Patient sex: F
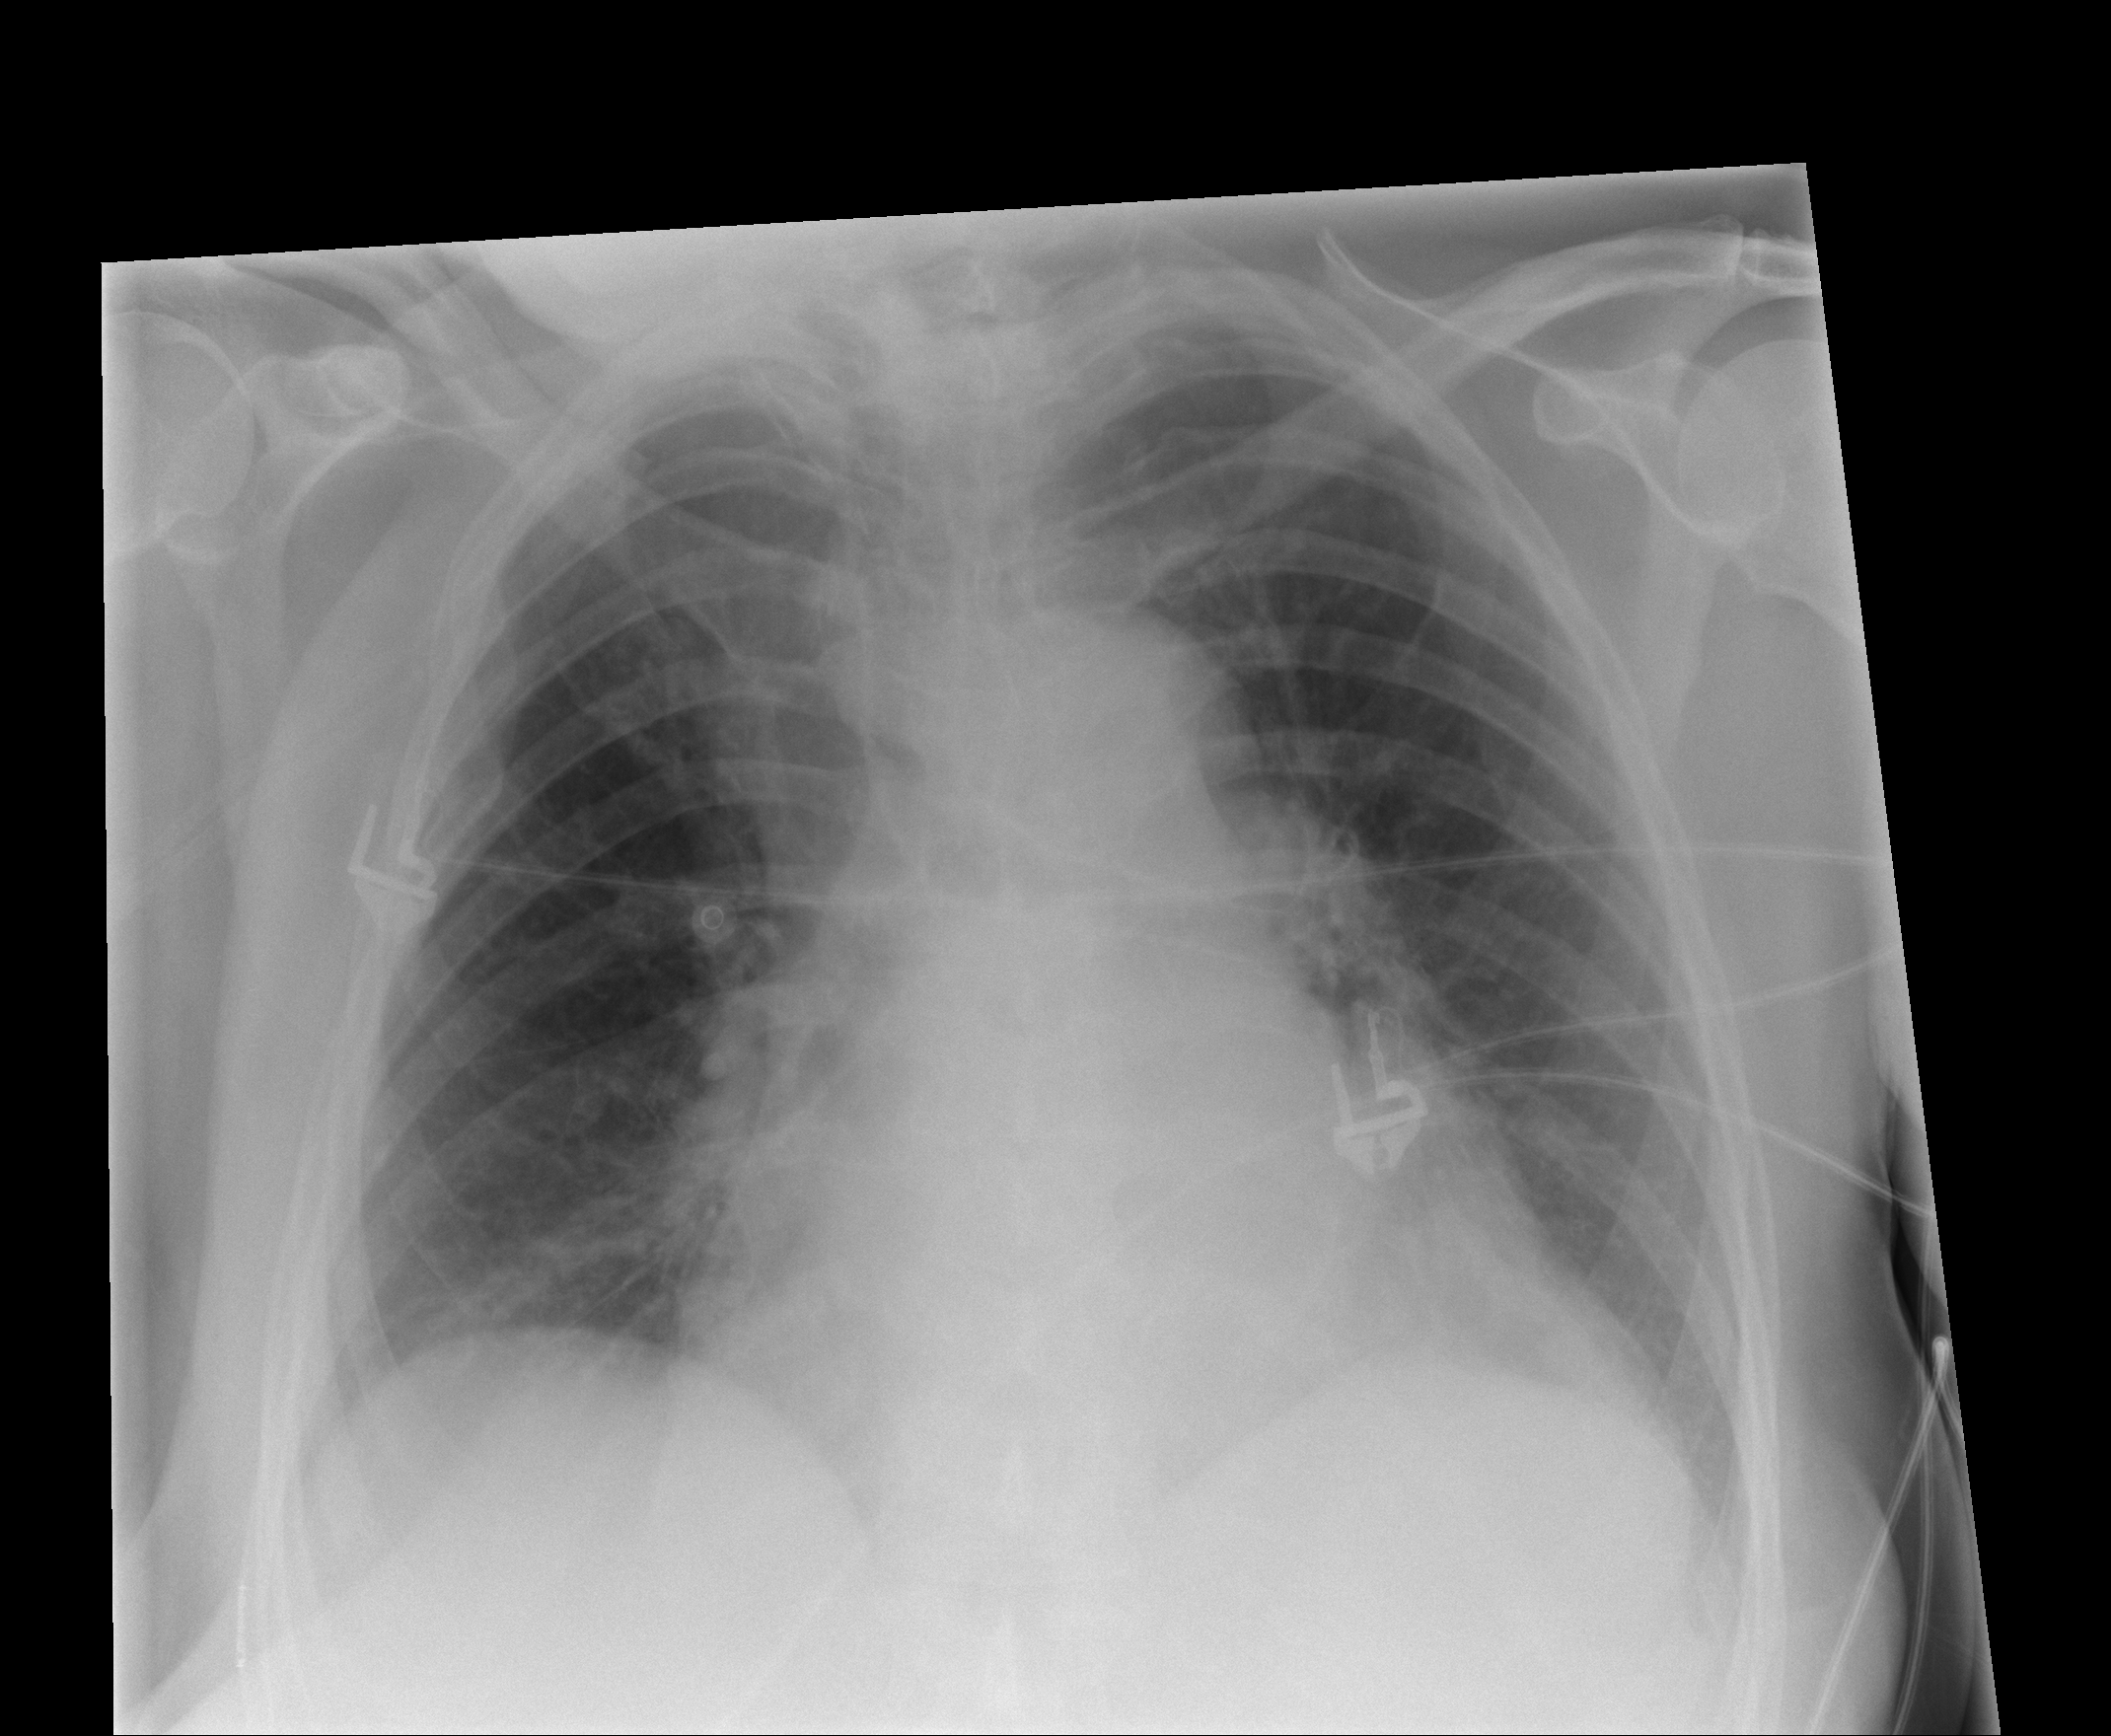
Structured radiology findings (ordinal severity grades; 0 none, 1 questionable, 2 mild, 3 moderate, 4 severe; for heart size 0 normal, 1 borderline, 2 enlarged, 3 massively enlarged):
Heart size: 0
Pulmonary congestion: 1
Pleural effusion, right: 0
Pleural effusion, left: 0
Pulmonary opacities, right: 0
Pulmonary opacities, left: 0
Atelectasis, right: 1
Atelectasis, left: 1